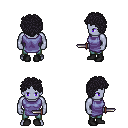
a pixel art fantasy rpg character, male body template, dark elf, purple skin, chain tabard jacket, teal pants, raven curly afro hairstyle, black shoes, dagger, four views (front, back, left, right), 2x2 character sprite sheet, small pixel art, hard edges, no anti-aliasing